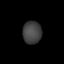
Tissue: lung
Cell type: Others
Senescence score: 0.1308
Nuclear area (px): 420
Mean DAPI intensity: 65.405